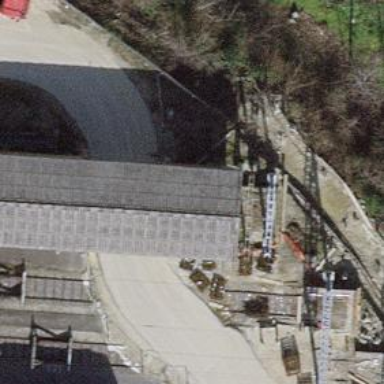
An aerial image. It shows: Railway buffer stop.